Field crop: maize
Growth stage: 2
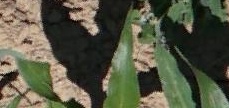
Species: maize